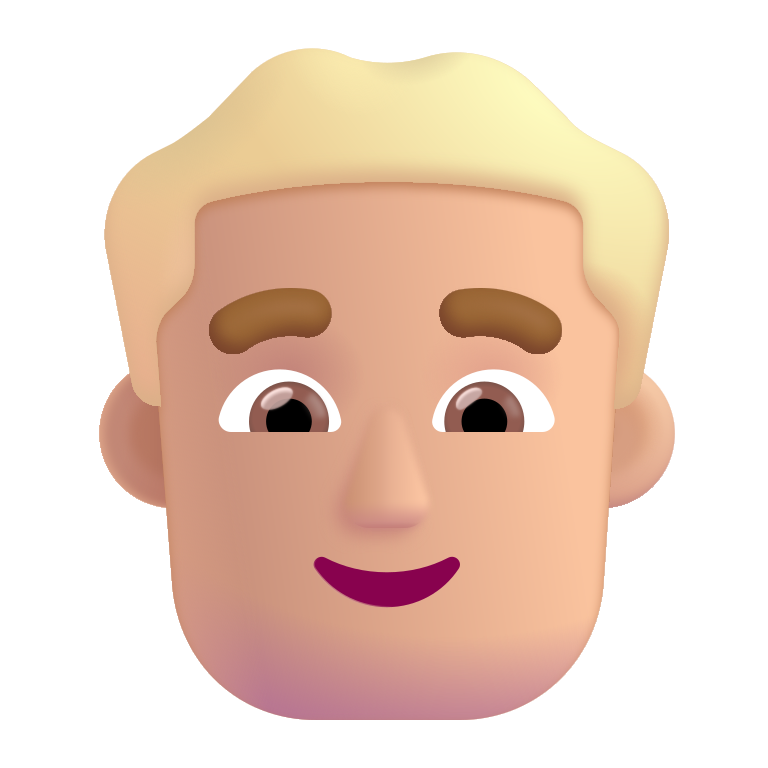
man color  light